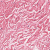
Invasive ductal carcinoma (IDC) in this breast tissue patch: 0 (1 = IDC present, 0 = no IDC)